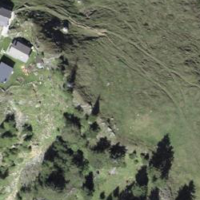
EUNIS habitat code: 26
Species observed at this site:
Astrantia minor